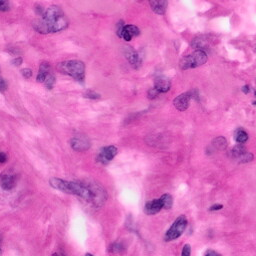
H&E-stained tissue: Pancreatic